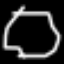
Label: octagon